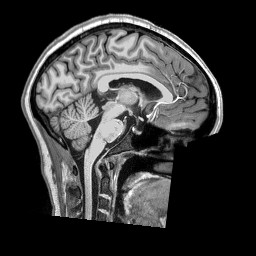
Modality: T1w
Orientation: sagittal